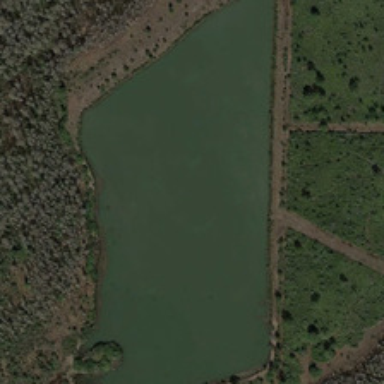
Many green tree are around an almost rectangular pond .